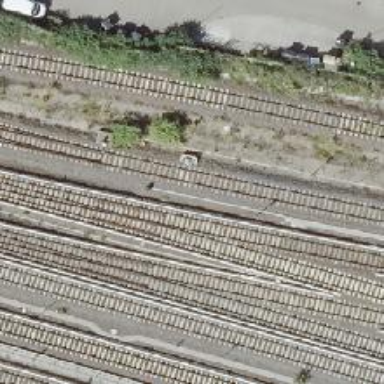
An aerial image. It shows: Solitary milestone along the railway.